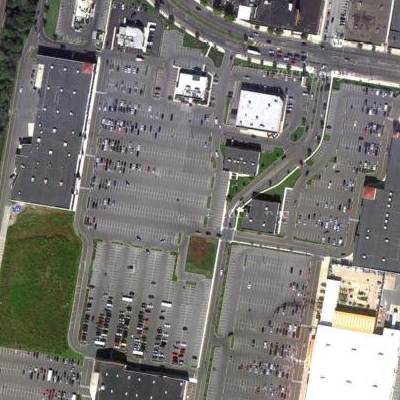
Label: gParking